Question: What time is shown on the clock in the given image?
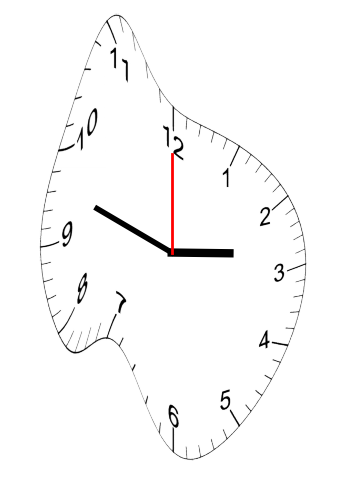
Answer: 02:48:00